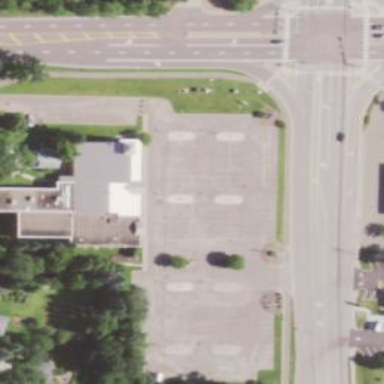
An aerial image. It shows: Parking area.